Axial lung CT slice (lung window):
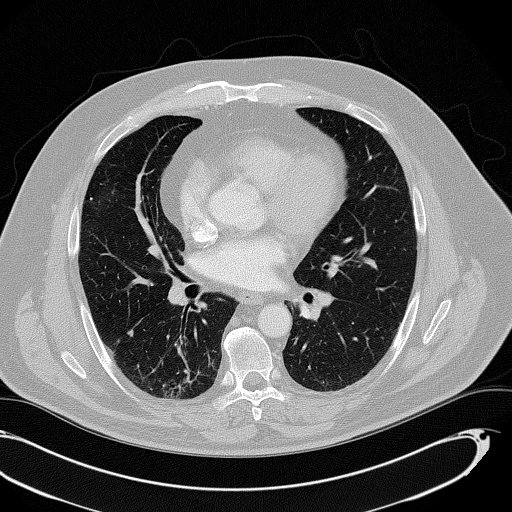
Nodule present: yes
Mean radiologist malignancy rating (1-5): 2